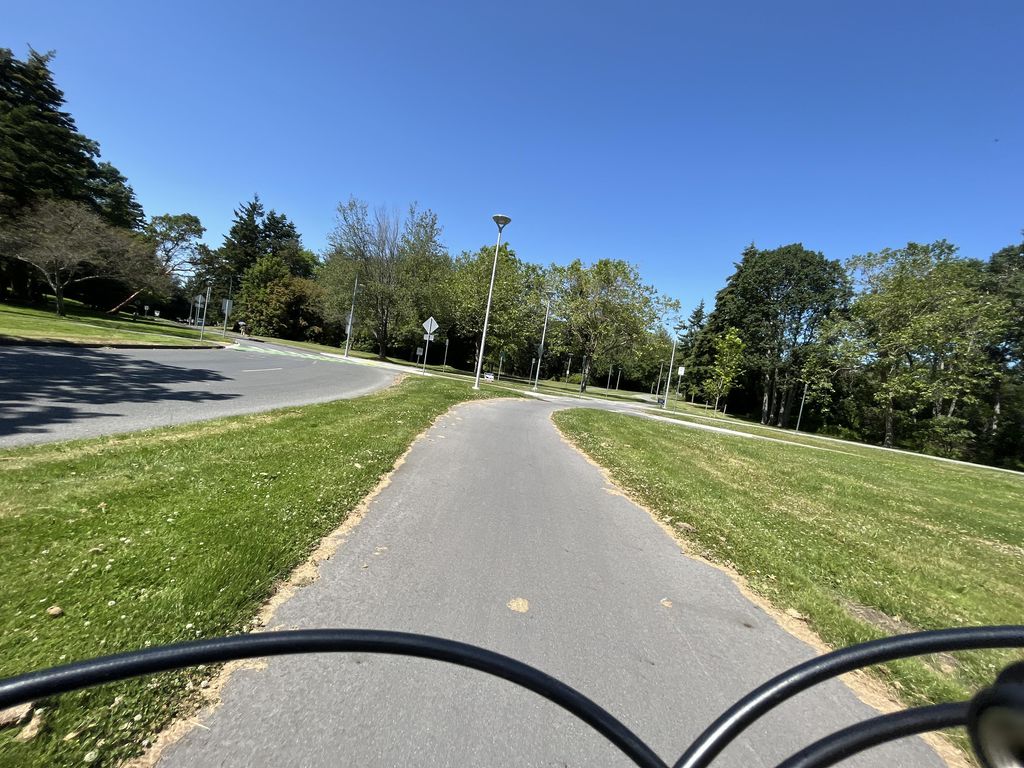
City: victoria